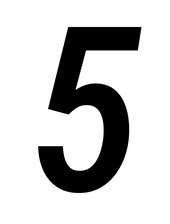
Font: Roboto-Italic_Condensed_Medium_Italic